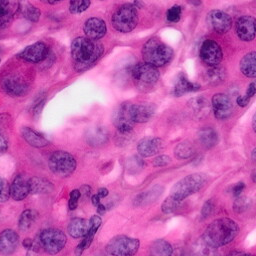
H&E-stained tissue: Pancreatic